Question: There is a command property in wpf that I am trying to execute on an image click. I am basically changing the style of a scroller. I downloaded sample styles from <URL> and after changing my style I end up with something like:

ok so let me explain. on the top there is an arrow pointing upwards on top of an image. I plan to get rid of the top arrow but the reason why I need it is because in the xaml it has a command that when clicked it scrolls upward. the code for that up arrow is:
'''
<RepeatButton
Style="{StaticResource ScrollBarButton}"
Margin="0,15,0,0"
VerticalAlignment="Top"
Background="#FFFFFFFF"
Grid.Row="0"
Command="{x:Static ScrollBar.LineUpCommand}" <!-- This is the line that enables to scroll upwards when clicked -->
theme:ScrollChrome.ScrollGlyph="UpArrow"
RenderTransformOrigin="0.5, 0.5">
<RepeatButton.RenderTransform>
<ScaleTransform ScaleX="4" ScaleY="2"/>
</RepeatButton.RenderTransform>
</RepeatButton>
'''
In short I am interested in the following property:
'''
Command="{x:Static ScrollBar.LineUpCommand}"
'''
It would be nice if I could get rid of the top arrow and place that command in the image instead. The problem is that the image control does not have the property command. I know I can make the alpha of the top arrow equal to 0 and make it appear like there is only an image but I am curios of understanding how does this work and moreover I would like to add more functionality such as changing the image appearance on mouse enter etc..
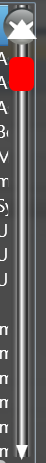
Answer: Create a button with control template just having an image and bind to the
Command of the button. More on this can be found here:
<URL>